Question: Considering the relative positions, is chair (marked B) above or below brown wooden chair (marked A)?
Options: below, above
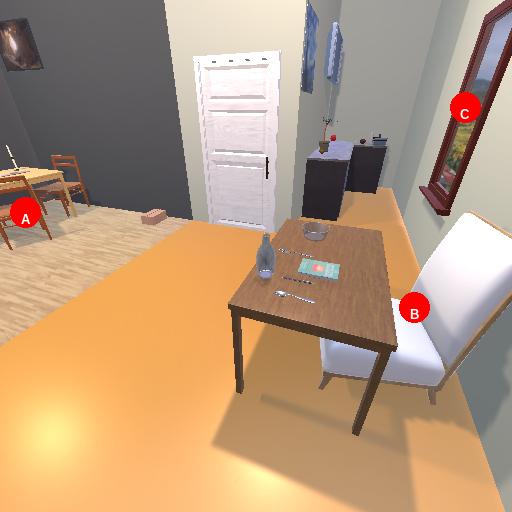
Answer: below